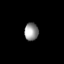
Tissue: lung
Cell type: Endothelial cells
Senescence score: 0.6075
Nuclear area (px): 240
Mean DAPI intensity: 147.279